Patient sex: M
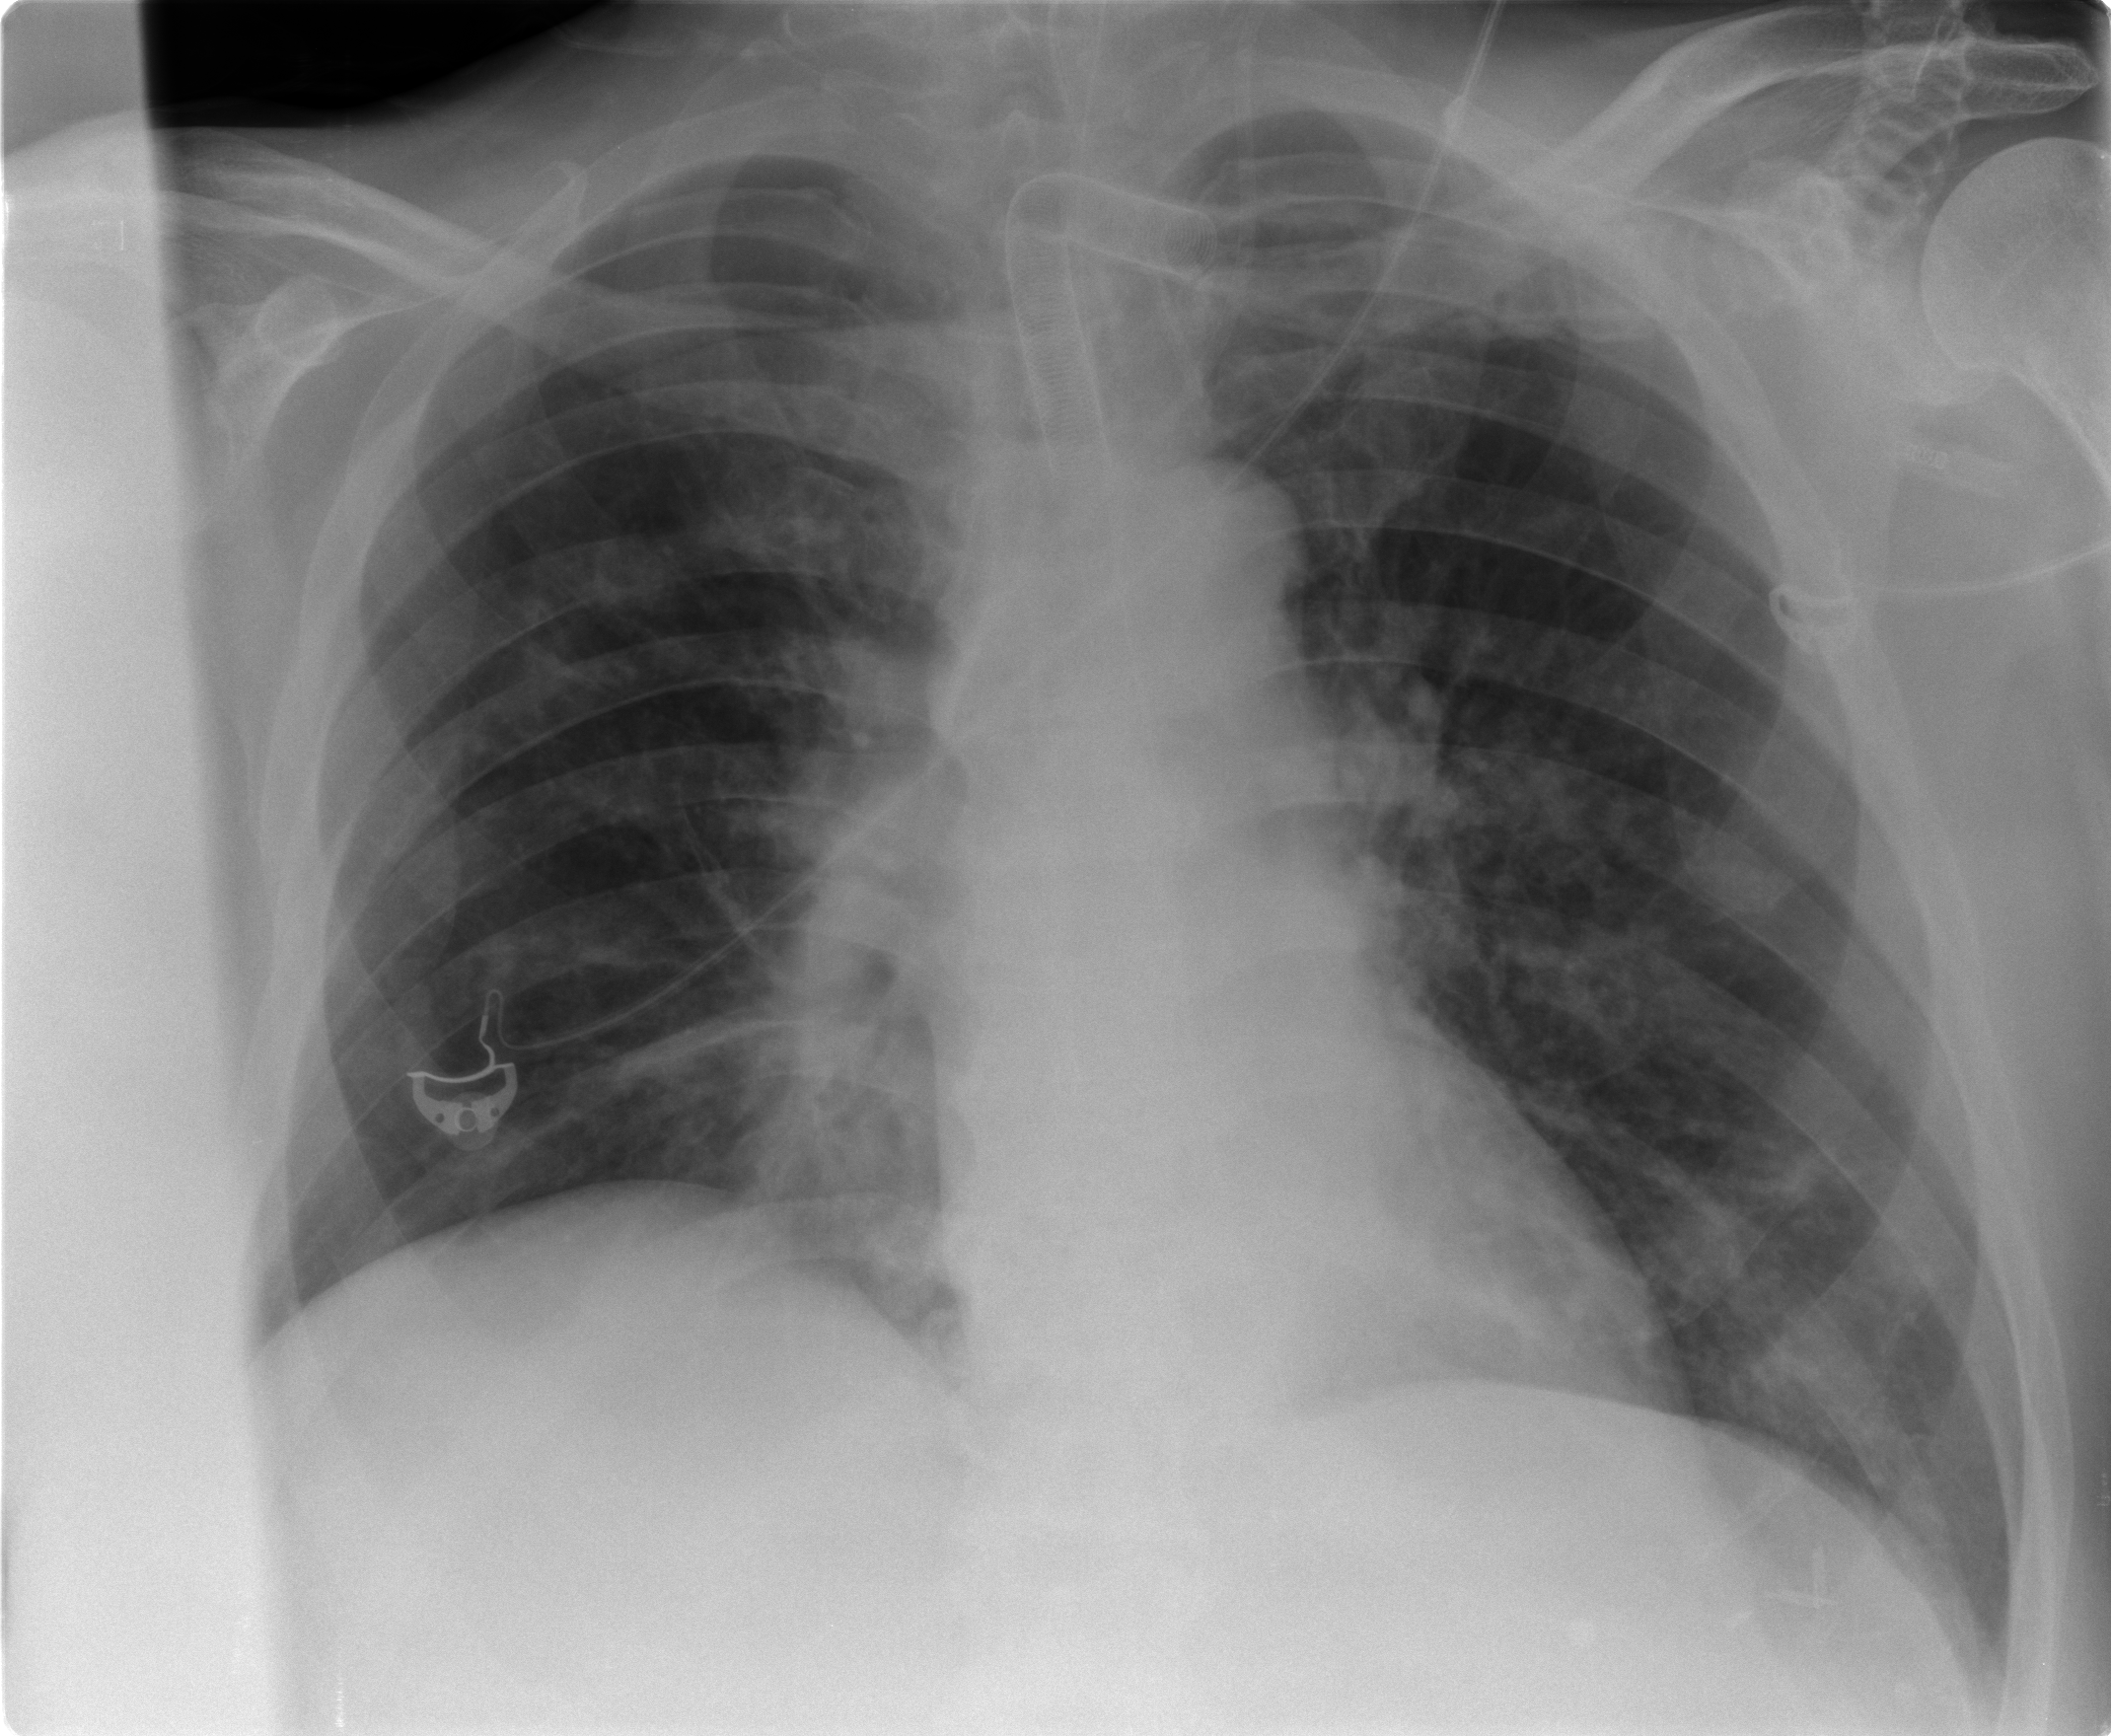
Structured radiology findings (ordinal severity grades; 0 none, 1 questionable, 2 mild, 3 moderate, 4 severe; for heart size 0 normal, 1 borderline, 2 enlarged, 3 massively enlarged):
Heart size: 0
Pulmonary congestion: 2
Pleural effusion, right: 0
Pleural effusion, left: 0
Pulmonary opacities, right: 1
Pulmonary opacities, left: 1
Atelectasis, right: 2
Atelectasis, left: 2